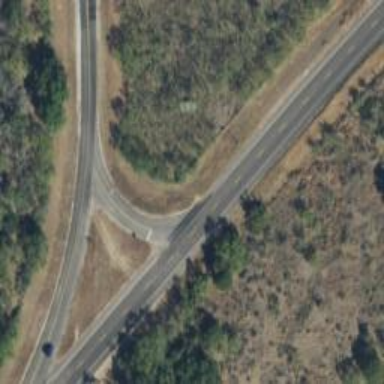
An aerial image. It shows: Tertiary link road.